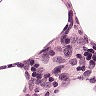
Metastatic tissue present: no